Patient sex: F
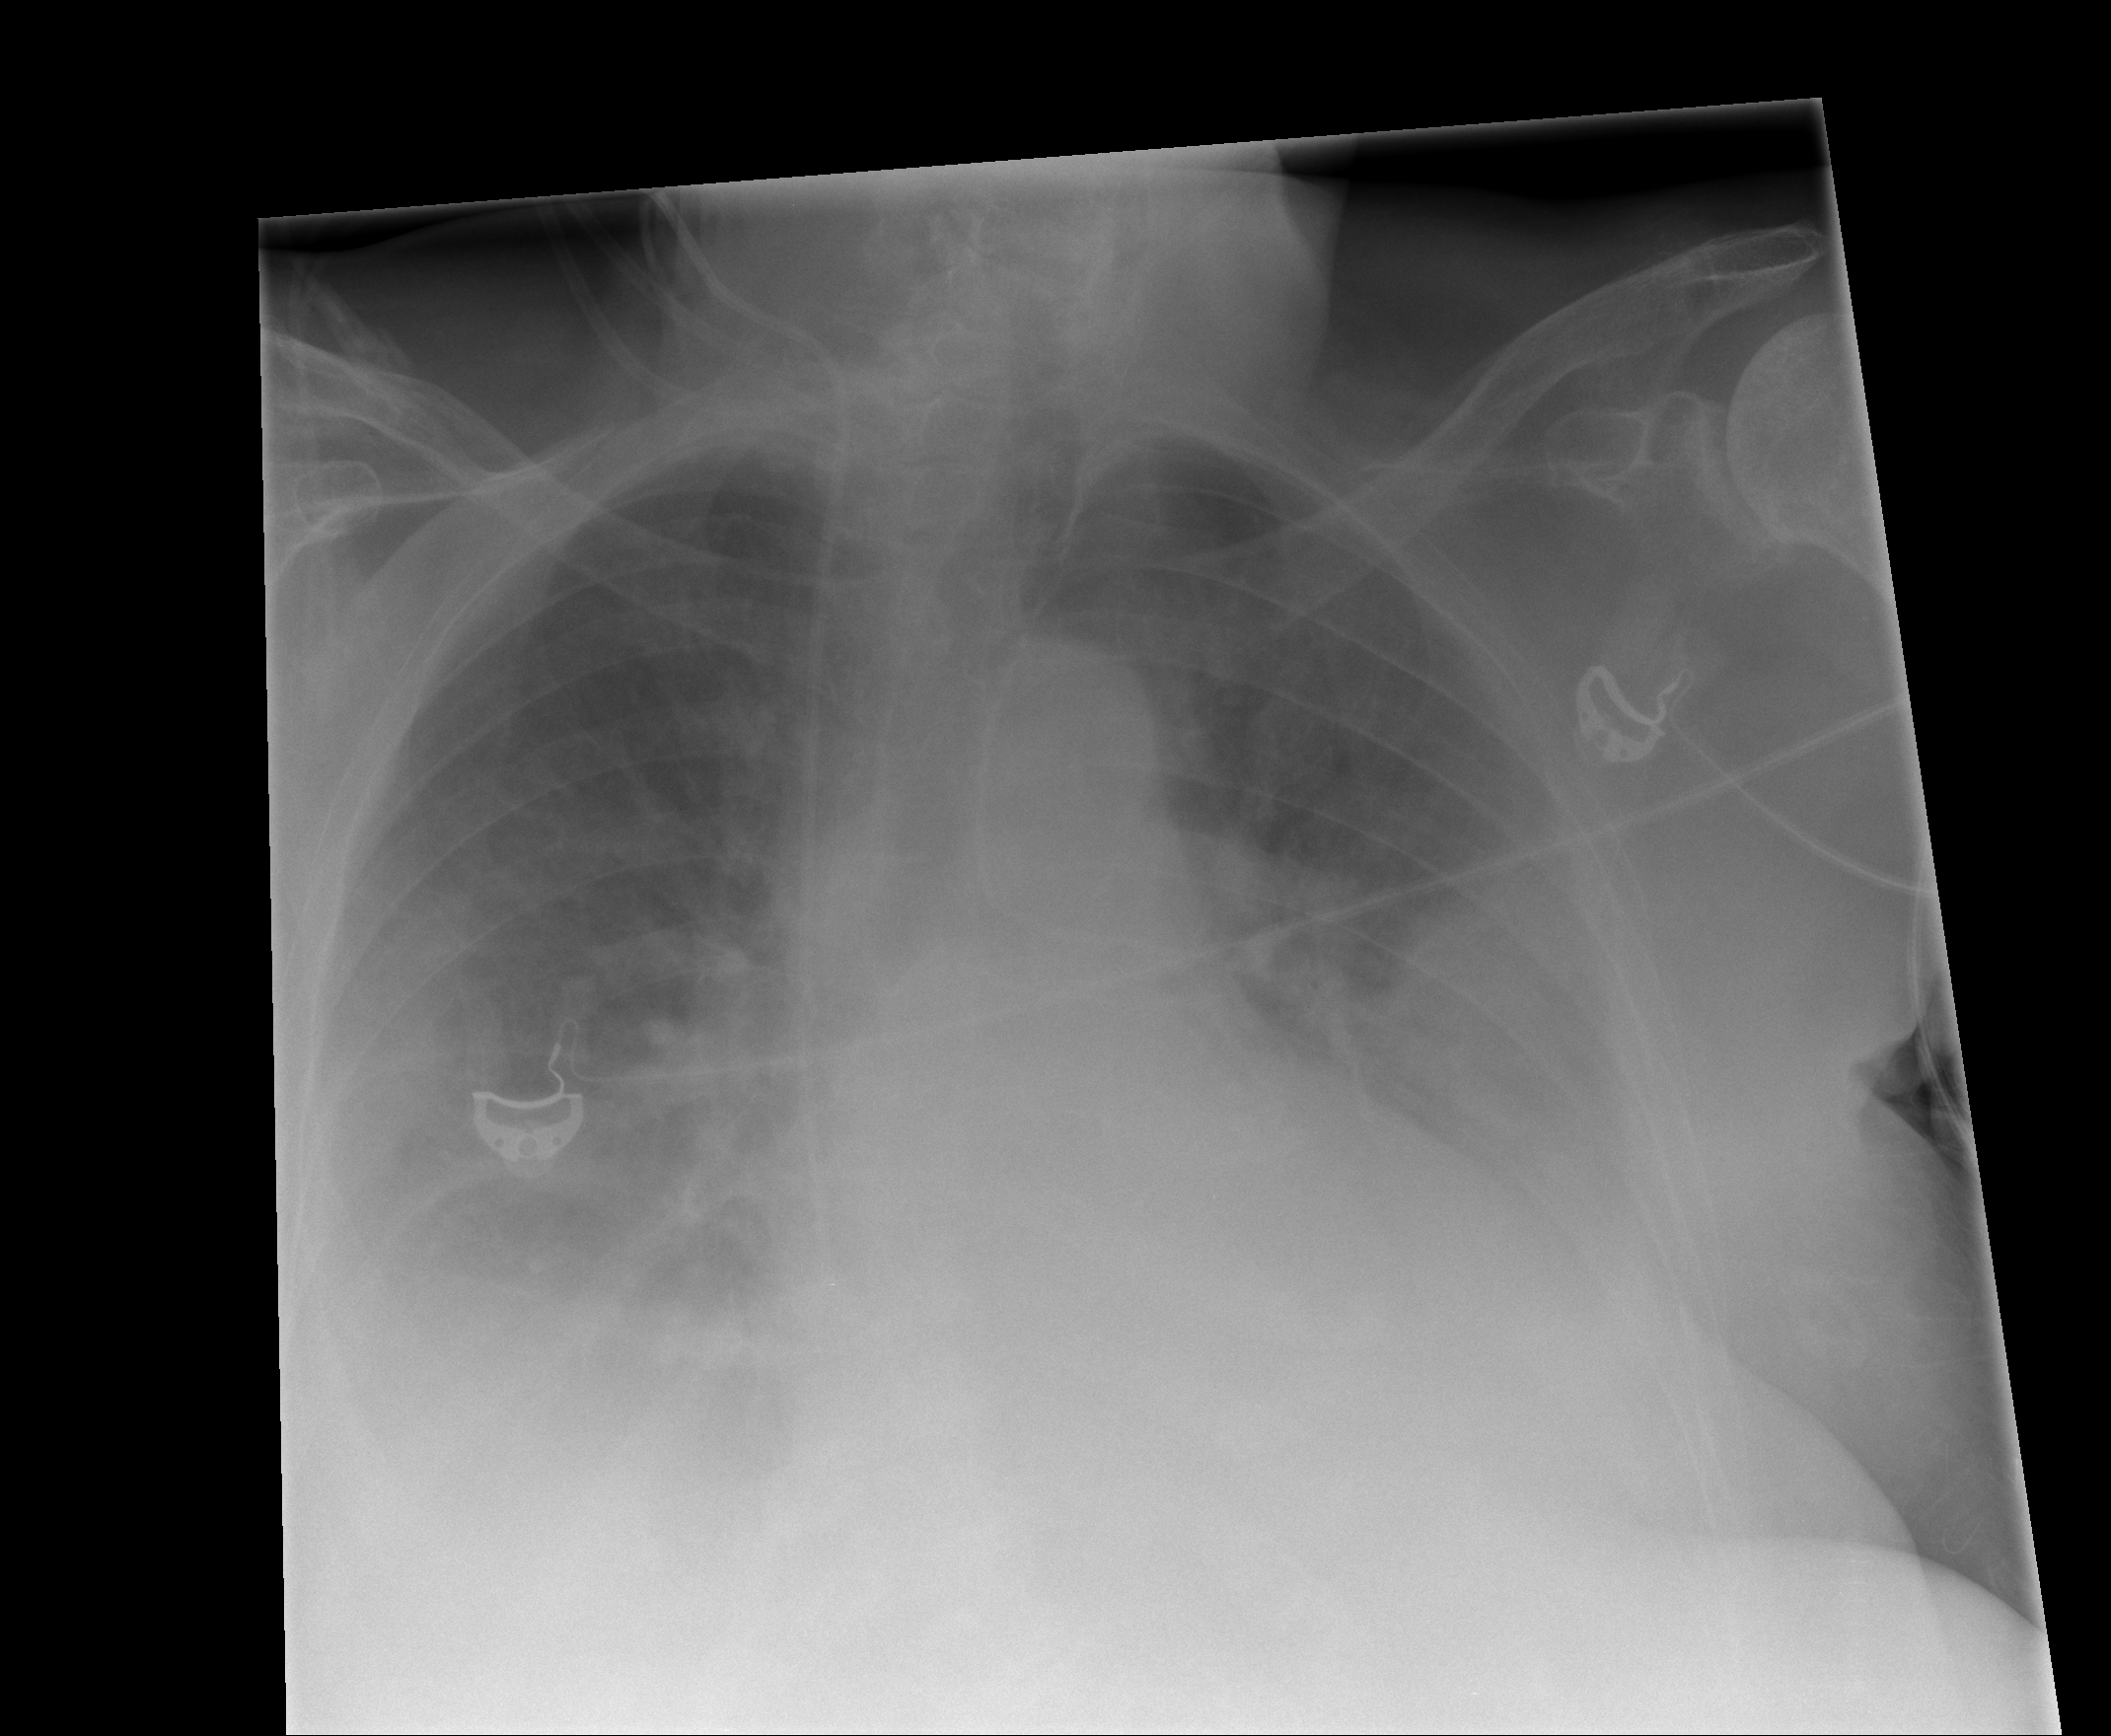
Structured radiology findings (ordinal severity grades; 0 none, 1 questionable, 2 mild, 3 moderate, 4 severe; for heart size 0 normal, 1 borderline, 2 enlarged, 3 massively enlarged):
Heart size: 2
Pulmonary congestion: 2
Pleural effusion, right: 2
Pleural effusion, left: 3
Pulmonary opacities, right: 0
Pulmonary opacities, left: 0
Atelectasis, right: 2
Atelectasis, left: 2